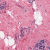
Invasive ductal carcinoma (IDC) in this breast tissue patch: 0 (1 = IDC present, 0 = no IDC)